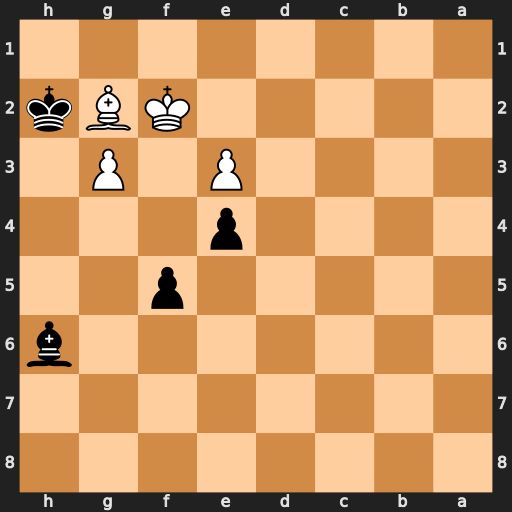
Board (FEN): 8/8/7b/5p2/4p3/4P1P1/5KBk/8
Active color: b
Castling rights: -
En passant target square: -
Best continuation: Bxe3+ Kf1 Kxg3